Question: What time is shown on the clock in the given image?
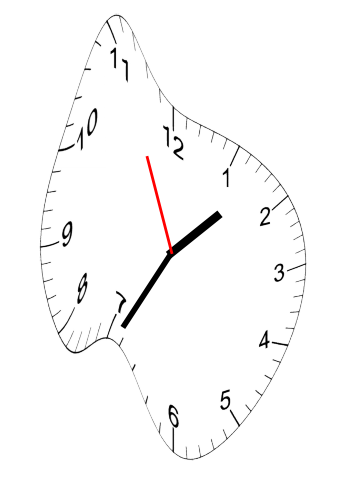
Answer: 01:34:56